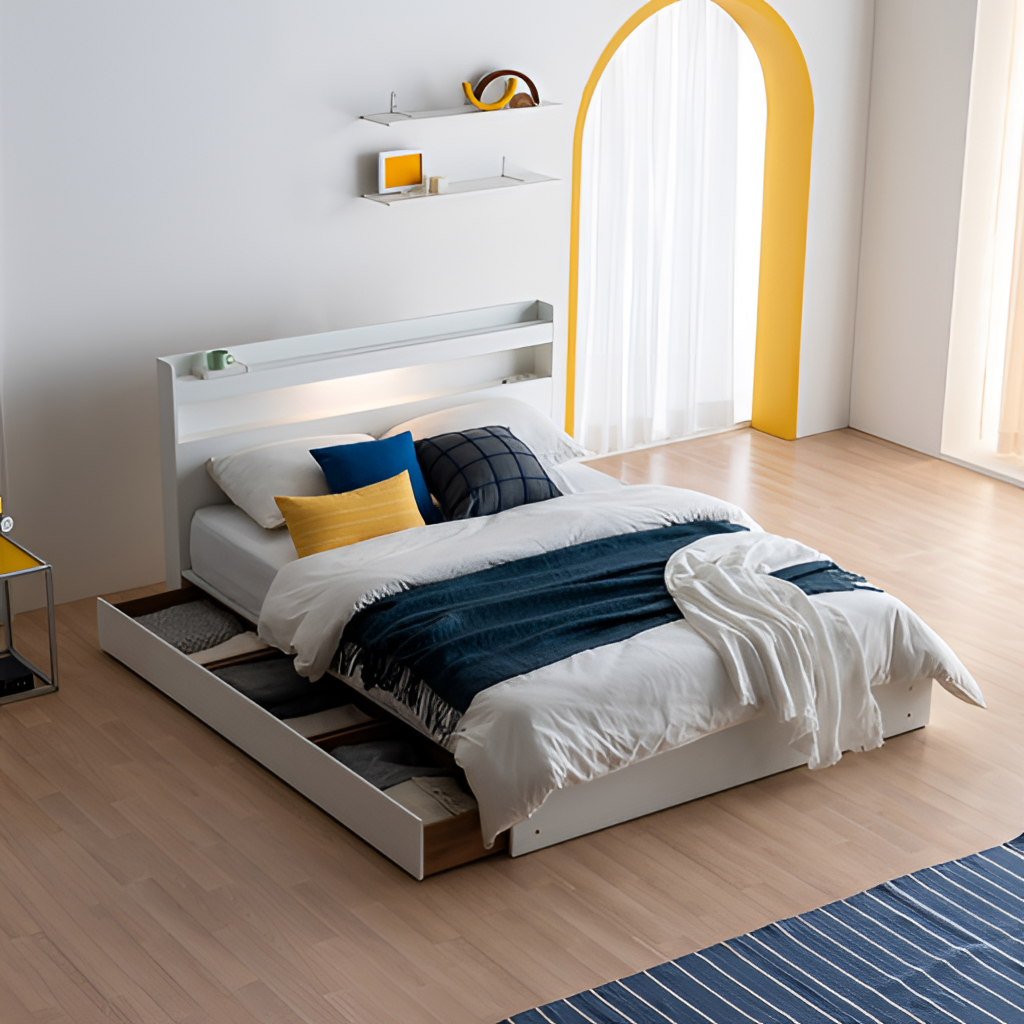
white wood illuminated headboard bed, bedroom, modern, wood flooring, with plank pattern, white paint wallpaper, with solid pattern